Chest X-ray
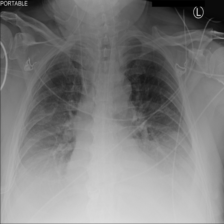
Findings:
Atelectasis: positive
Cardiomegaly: negative
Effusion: negative
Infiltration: negative
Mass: negative
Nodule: negative
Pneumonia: negative
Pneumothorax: negative
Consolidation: positive
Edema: negative
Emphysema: negative
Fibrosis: negative
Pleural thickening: negative
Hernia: negative